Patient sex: M
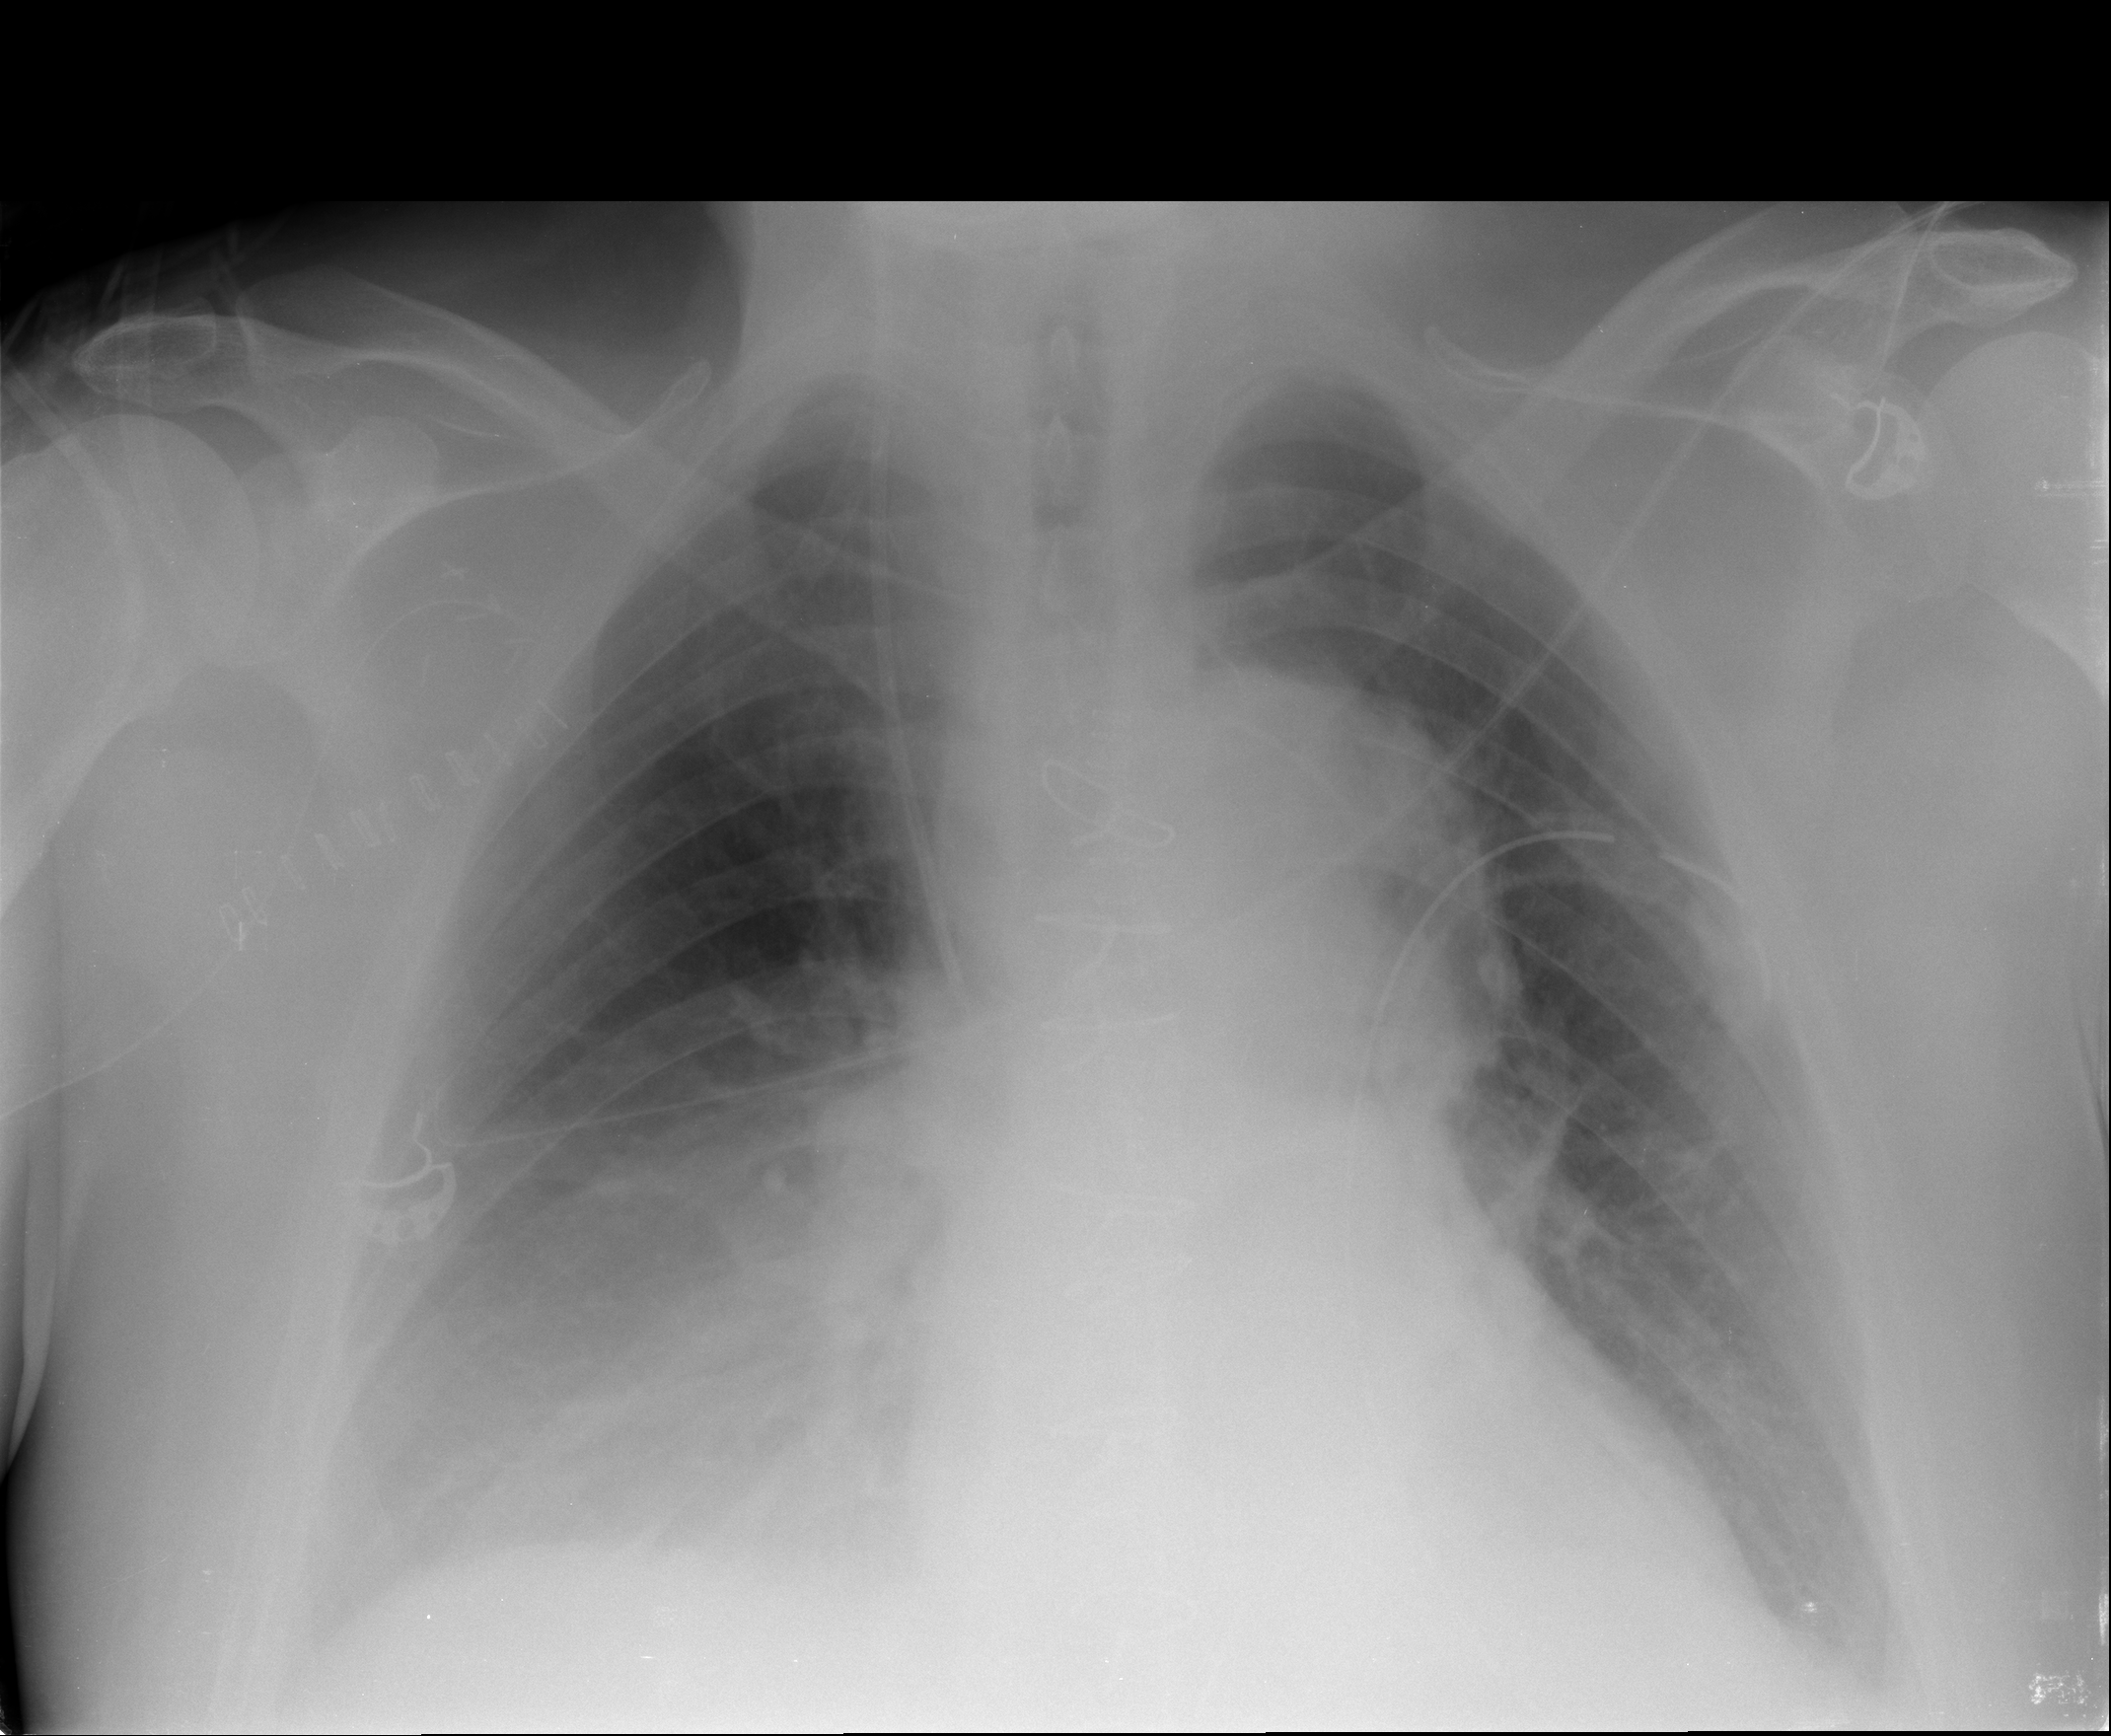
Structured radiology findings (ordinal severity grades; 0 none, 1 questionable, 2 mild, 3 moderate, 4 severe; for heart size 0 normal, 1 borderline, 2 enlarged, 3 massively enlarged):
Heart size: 0
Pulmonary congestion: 0
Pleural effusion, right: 3
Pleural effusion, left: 2
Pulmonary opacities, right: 3
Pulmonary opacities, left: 0
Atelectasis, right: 3
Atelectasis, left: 2